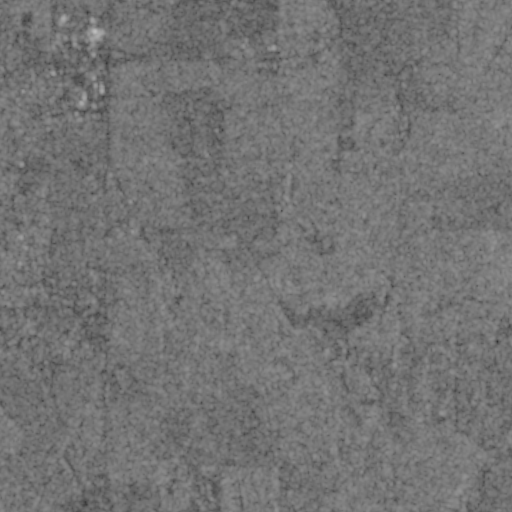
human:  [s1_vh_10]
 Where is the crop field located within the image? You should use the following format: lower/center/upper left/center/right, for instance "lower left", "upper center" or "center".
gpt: The crop field is located in the upper left of the image.
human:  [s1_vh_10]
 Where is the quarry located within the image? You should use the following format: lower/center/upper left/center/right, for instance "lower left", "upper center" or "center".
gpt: The quarry is located in the lower left of the image.
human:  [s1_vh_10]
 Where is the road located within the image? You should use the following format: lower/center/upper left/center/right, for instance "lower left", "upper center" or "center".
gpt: There is no road in the image.

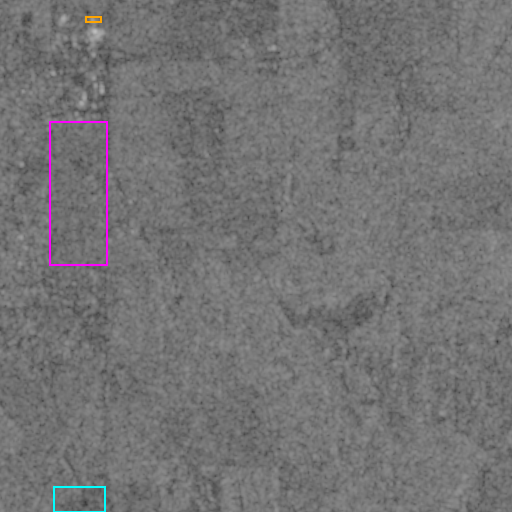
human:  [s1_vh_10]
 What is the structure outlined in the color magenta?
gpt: The structure outlined in magenta is a crop field.
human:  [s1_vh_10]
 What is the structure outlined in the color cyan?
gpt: The structure outlined in cyan is a quarry.
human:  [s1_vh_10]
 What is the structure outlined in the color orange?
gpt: The structure outlined in orange is a building.
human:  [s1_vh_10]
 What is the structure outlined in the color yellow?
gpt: There is no yellow outline.